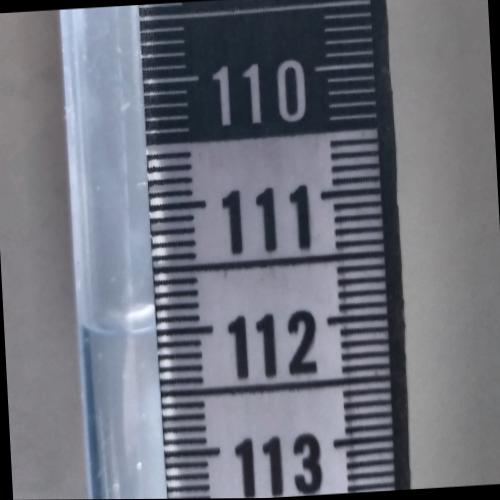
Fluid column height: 112.0 cm